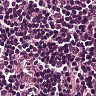
Metastatic tissue present: no